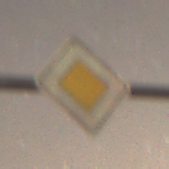
Verkehrszeichen: Vorfahrtsstrasse
Umgebung: Outdoor, Suburban
Tageszeit: Night
Wetter: Clear
Licht: Artificial
Jahreszeit: NotSpecified
Kontrast: MediumContrast